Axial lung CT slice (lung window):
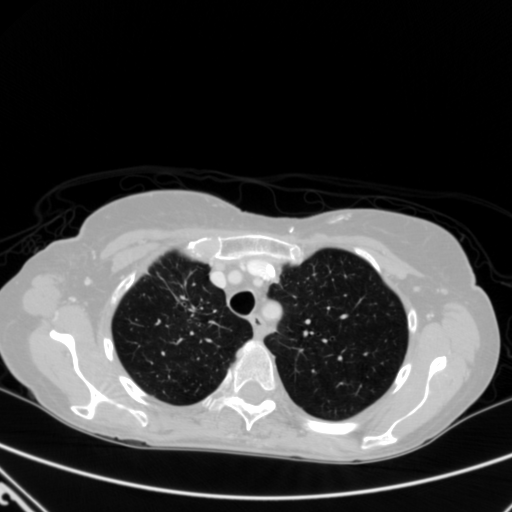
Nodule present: no